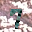
Label: 7